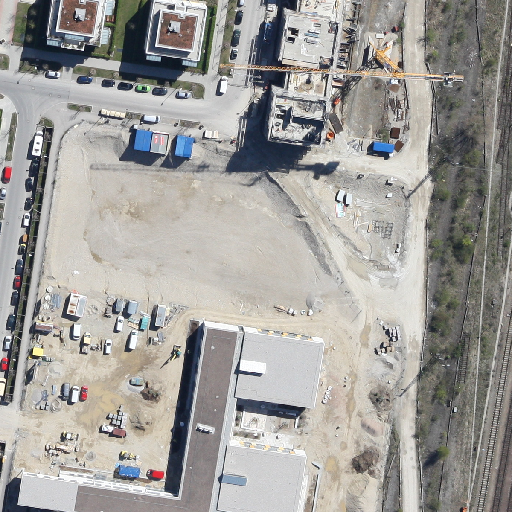
Referring expression: road